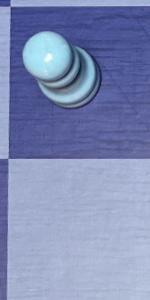
Label: Empty